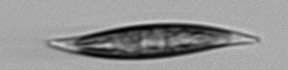
Label: Pleurosigma